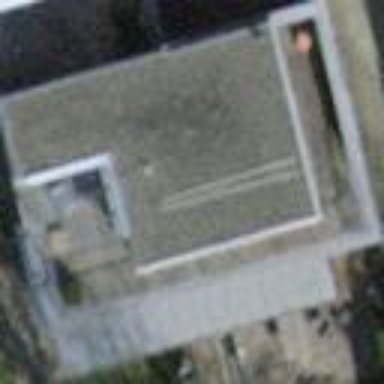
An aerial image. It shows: The building has flat roof oriented across.